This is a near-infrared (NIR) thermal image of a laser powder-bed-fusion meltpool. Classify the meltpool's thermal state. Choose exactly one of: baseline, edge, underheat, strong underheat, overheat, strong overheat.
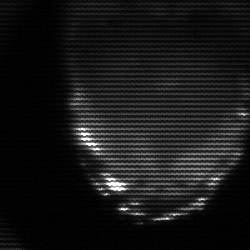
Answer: edge